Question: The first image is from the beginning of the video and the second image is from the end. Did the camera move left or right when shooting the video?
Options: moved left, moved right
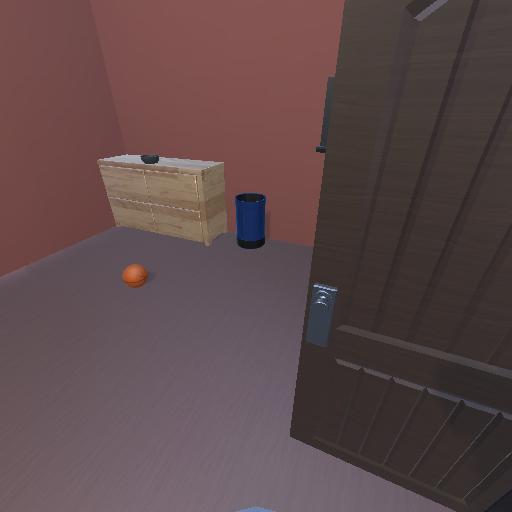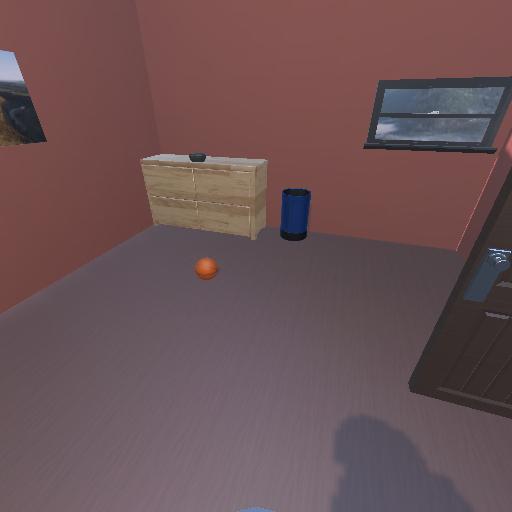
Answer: moved left